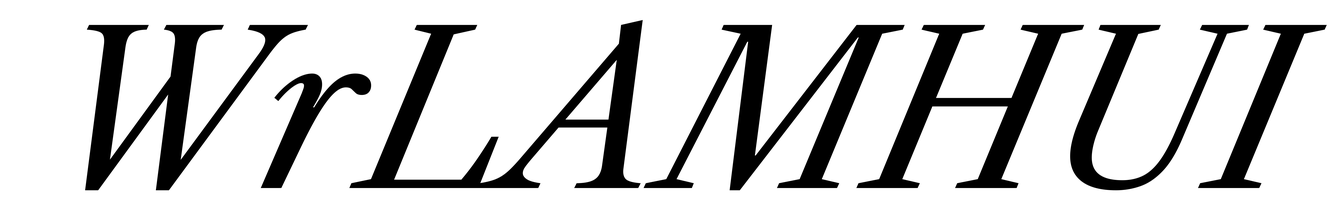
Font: LibreCaslonText-Italic_Italic